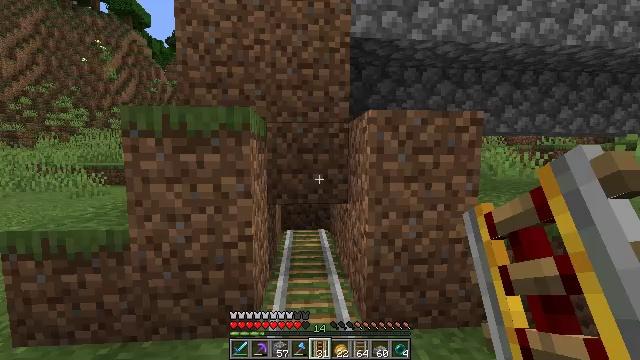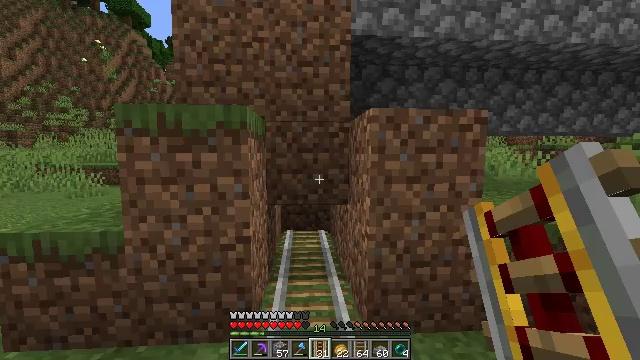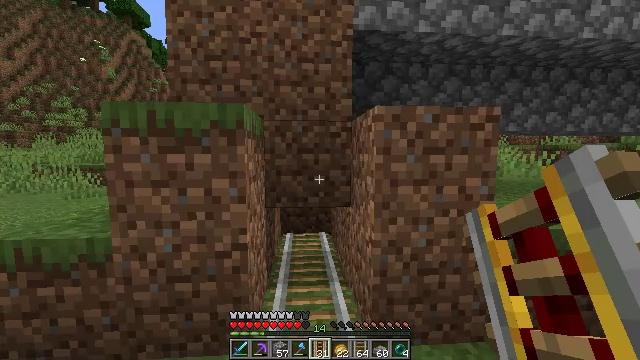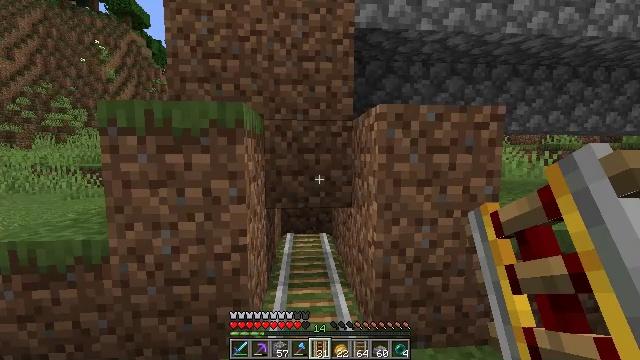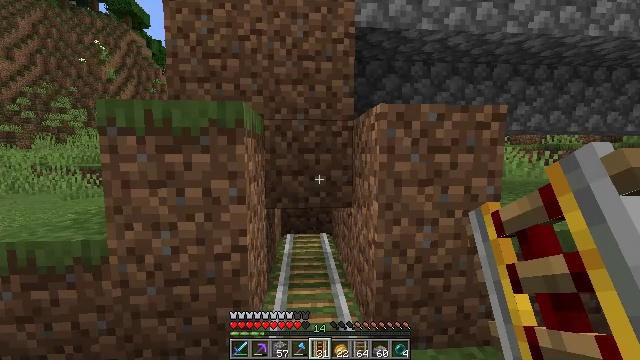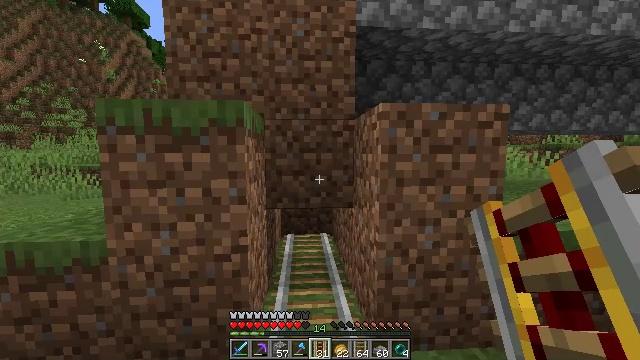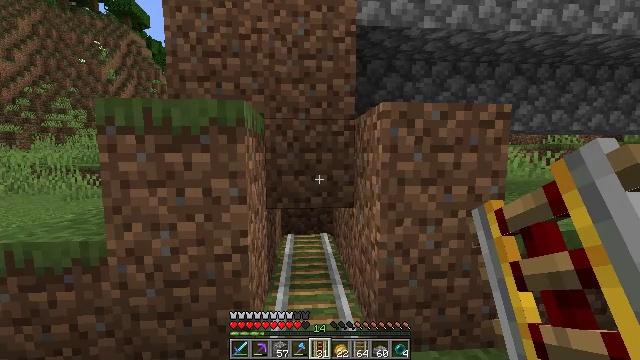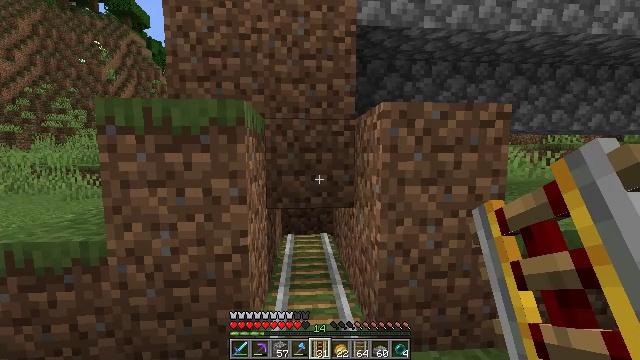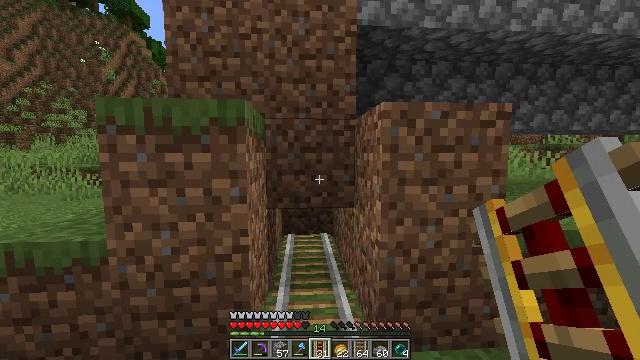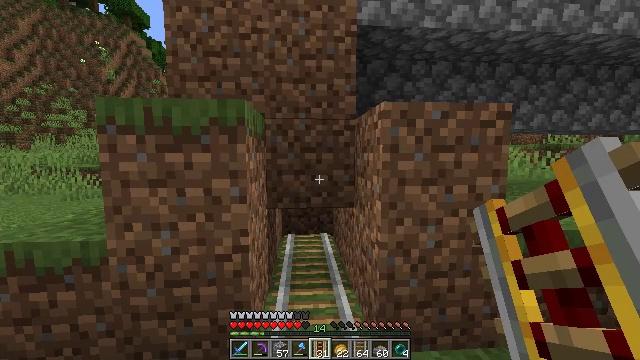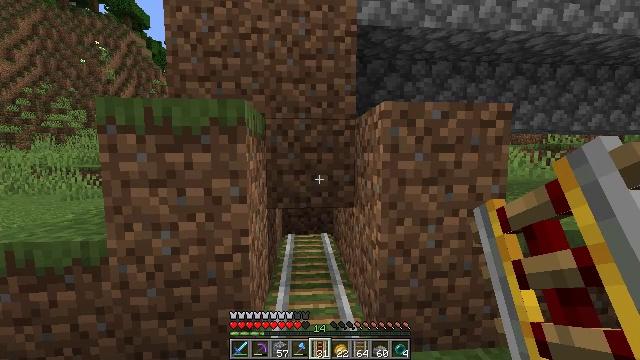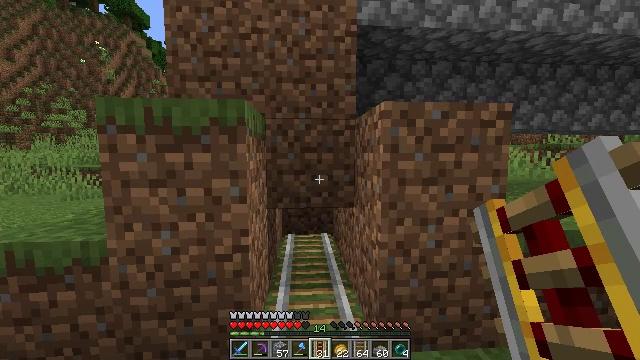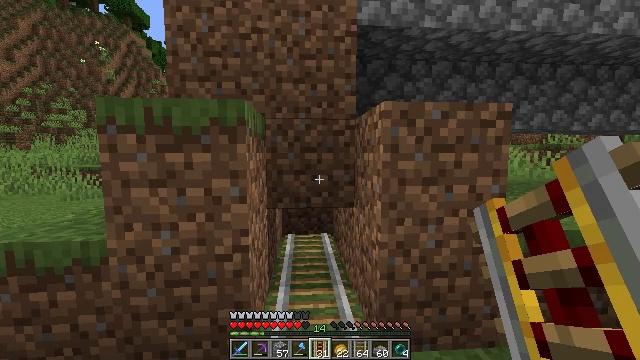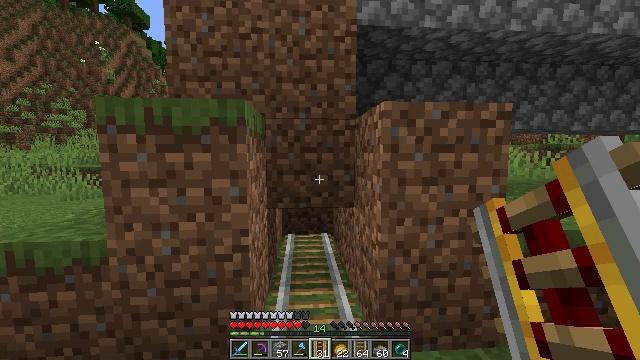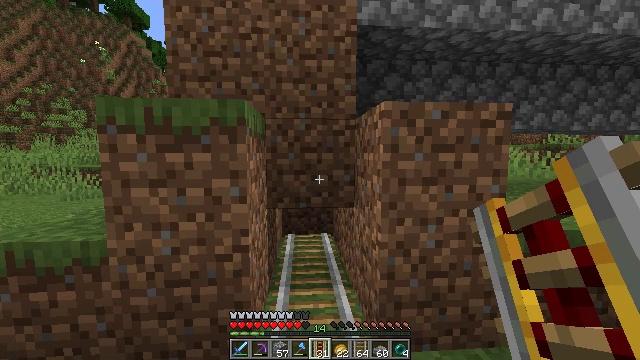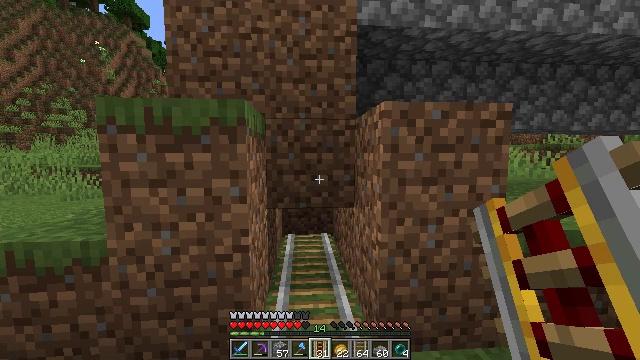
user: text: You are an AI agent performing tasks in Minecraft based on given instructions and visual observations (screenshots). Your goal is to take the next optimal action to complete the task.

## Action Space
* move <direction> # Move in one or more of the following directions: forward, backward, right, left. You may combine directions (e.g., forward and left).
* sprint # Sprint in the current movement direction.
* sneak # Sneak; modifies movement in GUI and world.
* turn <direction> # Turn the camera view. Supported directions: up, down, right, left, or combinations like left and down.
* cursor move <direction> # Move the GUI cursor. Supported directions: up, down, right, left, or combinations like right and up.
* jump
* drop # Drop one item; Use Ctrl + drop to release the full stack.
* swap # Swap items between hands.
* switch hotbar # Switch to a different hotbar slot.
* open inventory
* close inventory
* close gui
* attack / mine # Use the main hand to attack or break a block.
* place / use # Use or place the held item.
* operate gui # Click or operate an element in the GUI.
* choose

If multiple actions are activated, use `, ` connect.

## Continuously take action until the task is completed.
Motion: motion action
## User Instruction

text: Attack the ground to gather dirt.
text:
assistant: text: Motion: no_op
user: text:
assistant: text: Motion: no_op
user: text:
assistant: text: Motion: no_op
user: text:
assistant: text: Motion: no_op
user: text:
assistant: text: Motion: no_op
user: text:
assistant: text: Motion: no_op
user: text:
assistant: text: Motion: no_op
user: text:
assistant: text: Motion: no_op
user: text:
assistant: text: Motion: no_op
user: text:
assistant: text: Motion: no_op
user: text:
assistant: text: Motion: no_op
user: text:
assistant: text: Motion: no_op
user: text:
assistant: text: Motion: no_op
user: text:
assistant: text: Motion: no_op
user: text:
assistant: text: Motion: no_op
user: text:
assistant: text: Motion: no_op
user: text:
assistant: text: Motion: no_op
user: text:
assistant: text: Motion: no_op
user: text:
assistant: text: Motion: no_op
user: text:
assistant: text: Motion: no_op
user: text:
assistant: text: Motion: no_op
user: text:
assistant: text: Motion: no_op
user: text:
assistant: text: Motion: no_op
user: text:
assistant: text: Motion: no_op
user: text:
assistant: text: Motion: no_op
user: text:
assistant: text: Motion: no_op
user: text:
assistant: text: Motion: no_op
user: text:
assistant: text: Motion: no_op
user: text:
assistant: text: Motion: no_op
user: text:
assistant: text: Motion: no_op